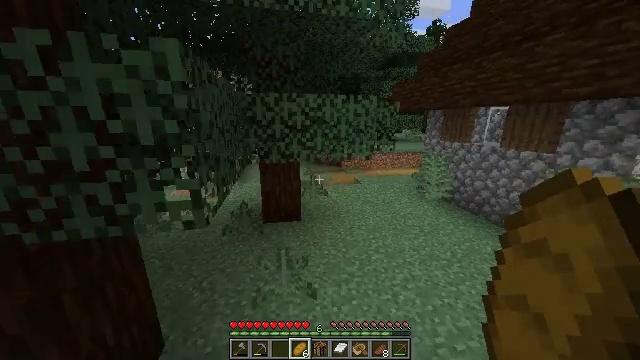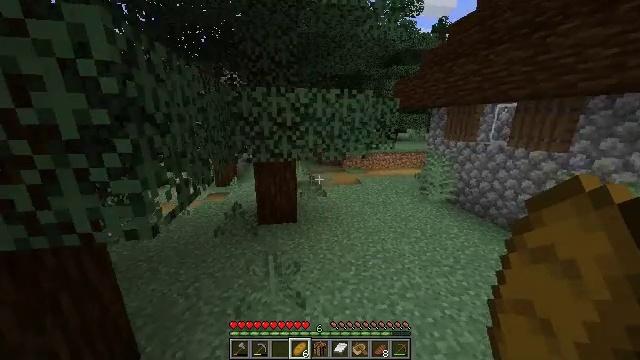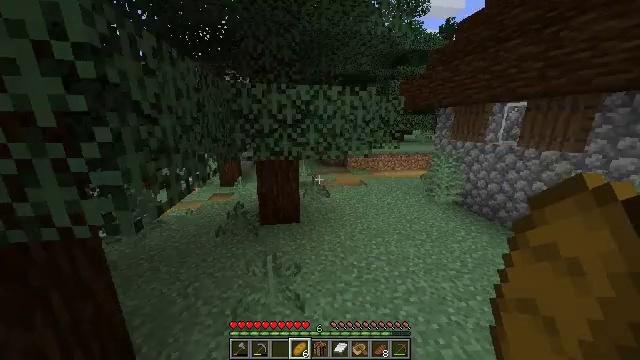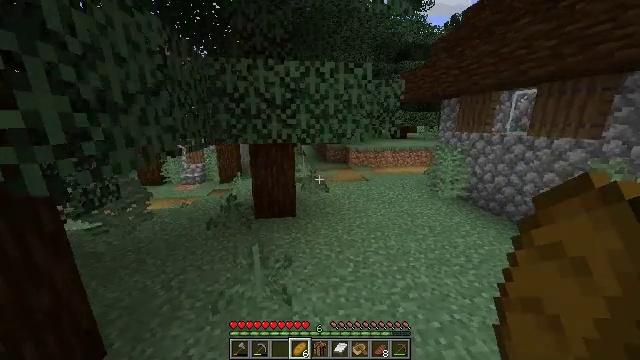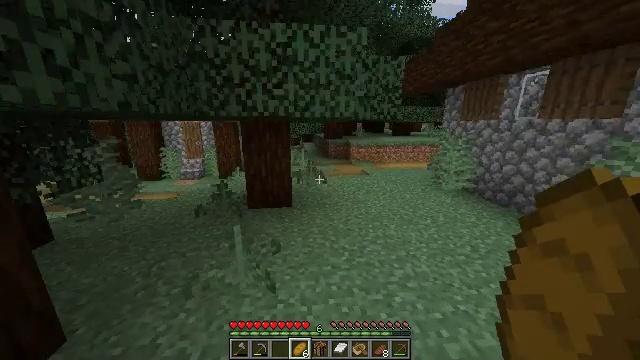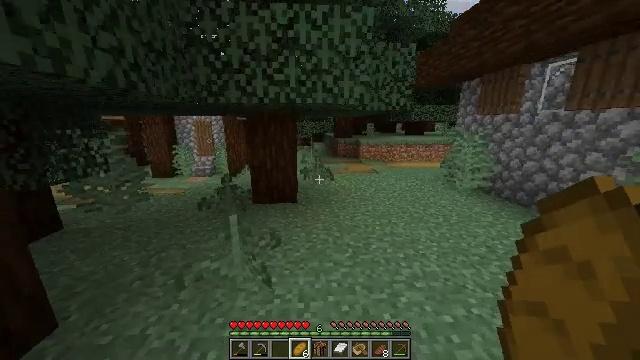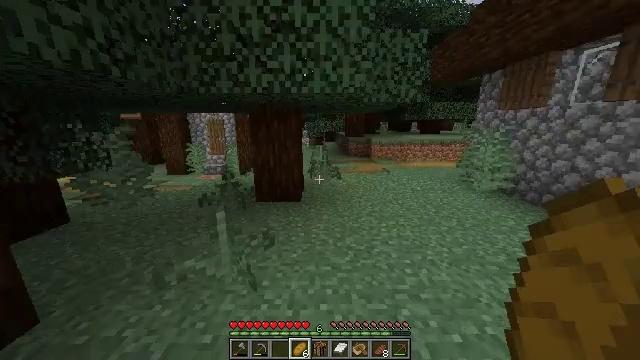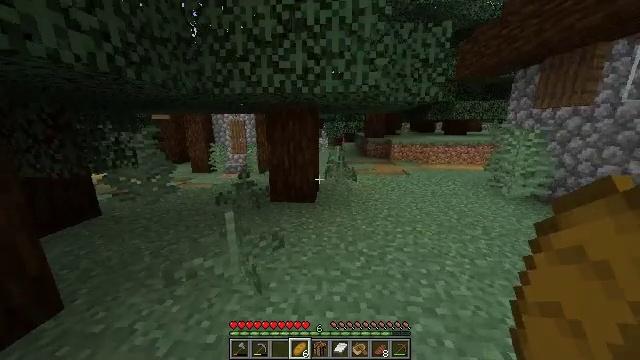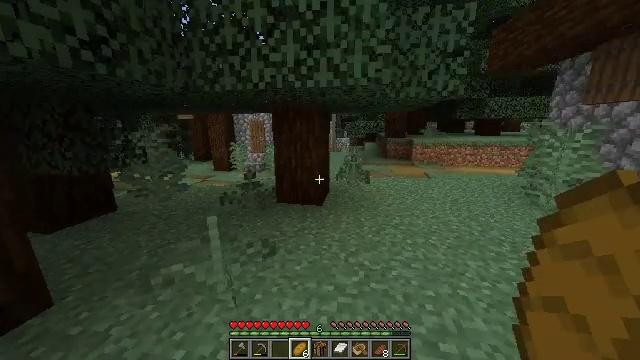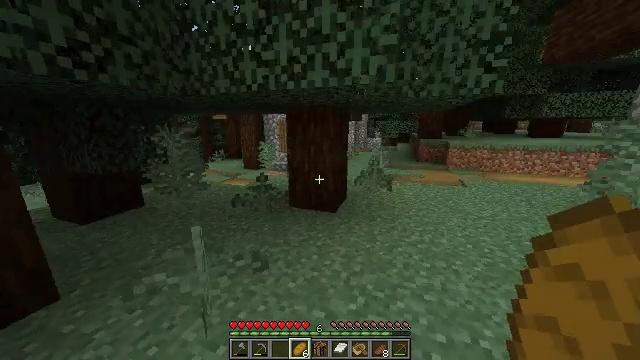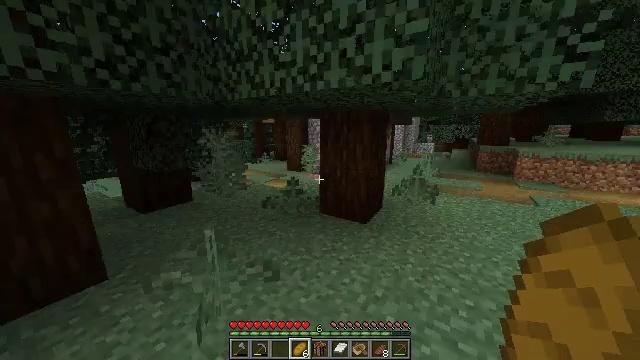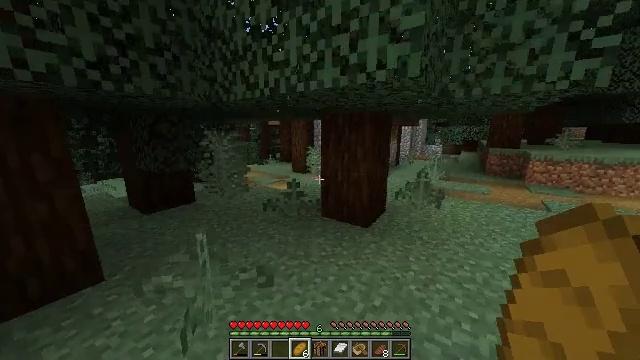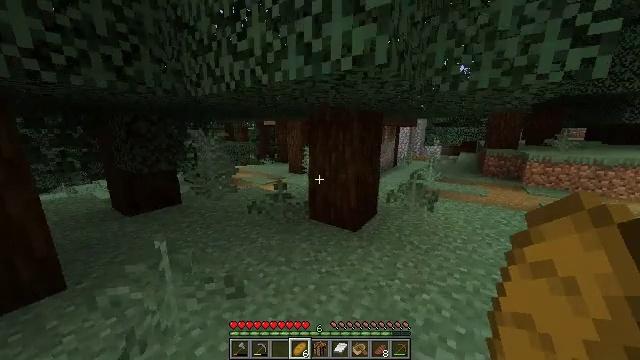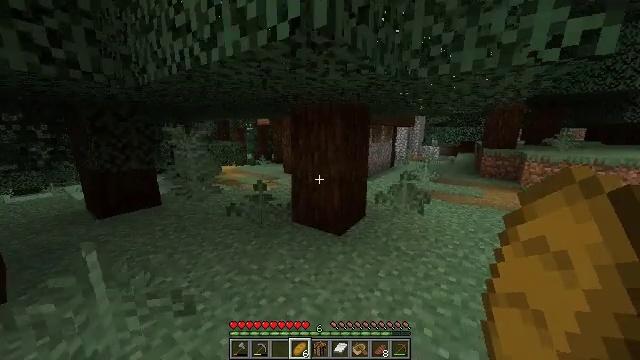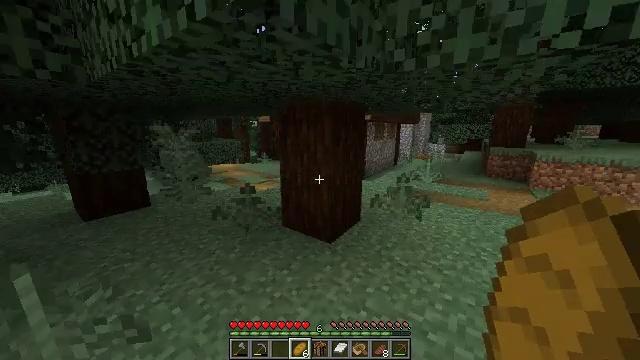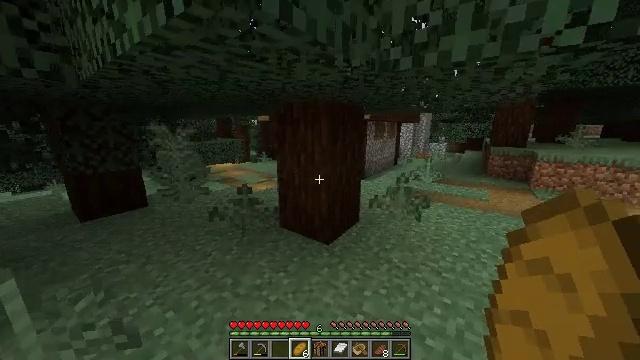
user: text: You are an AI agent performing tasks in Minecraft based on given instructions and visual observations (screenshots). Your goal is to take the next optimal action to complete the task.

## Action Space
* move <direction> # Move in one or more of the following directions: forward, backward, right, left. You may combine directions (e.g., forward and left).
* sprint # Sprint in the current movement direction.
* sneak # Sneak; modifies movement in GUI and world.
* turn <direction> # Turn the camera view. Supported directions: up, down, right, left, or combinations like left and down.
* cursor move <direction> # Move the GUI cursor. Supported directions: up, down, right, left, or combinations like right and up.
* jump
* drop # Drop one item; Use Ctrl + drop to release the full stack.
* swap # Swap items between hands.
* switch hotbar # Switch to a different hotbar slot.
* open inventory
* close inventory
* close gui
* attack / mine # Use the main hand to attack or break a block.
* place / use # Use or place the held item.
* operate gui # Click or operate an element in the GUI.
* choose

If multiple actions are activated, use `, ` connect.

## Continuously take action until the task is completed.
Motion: motion action
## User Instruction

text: Recover the brewing stand by mining it.
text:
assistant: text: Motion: move forward and move right, sprint, turn left
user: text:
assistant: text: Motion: move forward and move right, sprint, turn left
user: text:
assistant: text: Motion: move forward and move right, sprint, turn left
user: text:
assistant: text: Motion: move forward and move right, sprint, turn left
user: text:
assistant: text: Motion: move forward and move right, sprint, turn left
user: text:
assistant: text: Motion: move forward and move right, sprint, turn left
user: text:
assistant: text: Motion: move forward and move right, sprint, turn left
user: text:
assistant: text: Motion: move forward and move right, sprint, turn left
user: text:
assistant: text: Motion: move forward and move right, sprint, turn left
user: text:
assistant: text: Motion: move forward and move right, sprint, turn left
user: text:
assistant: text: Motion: move forward and move right, sprint, turn left
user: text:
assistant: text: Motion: move forward and move right, sprint
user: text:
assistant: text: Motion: move forward and move right, sprint
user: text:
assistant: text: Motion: move forward and move right, sprint, turn left
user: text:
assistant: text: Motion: move forward and move right, sprint
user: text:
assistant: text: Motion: move forward and move right, sprint
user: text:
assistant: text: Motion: move forward and move right, sprint
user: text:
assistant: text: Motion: move forward and move right, sprint
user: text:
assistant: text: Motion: move forward and move right, sprint
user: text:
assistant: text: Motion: move forward and move right, sprint, turn up
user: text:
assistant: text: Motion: move forward and move right, sprint, turn left
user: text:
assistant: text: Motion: move forward and move right, sprint, turn left
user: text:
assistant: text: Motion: move forward and move right, sprint, turn left
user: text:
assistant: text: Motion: move forward and move right, sprint, turn left
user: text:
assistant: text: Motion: move forward, sprint, turn left
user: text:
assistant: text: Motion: move forward, sprint, turn left
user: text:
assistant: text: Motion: move forward, sprint, turn left
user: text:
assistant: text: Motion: move forward, sprint
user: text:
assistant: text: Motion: move forward, sprint
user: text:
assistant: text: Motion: move forward, sprint